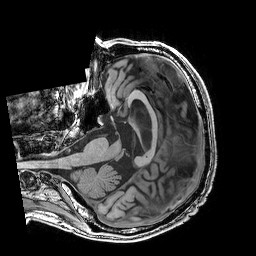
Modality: T1w
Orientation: axial
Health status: healthy
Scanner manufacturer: philips
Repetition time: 0.007579 s
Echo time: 0.00351 s